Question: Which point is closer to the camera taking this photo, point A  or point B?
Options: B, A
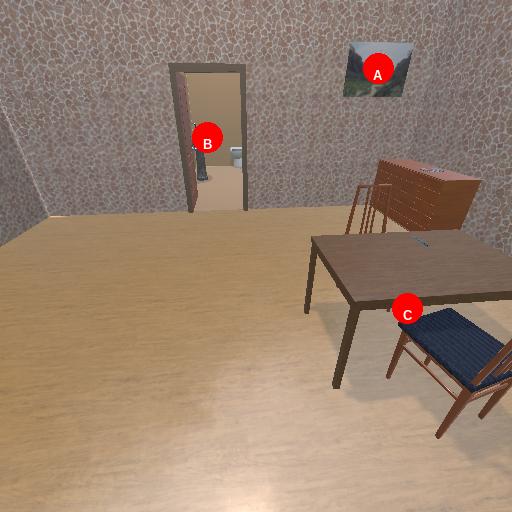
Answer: B